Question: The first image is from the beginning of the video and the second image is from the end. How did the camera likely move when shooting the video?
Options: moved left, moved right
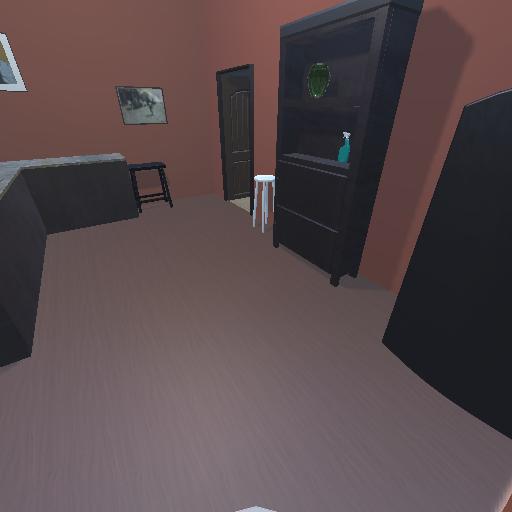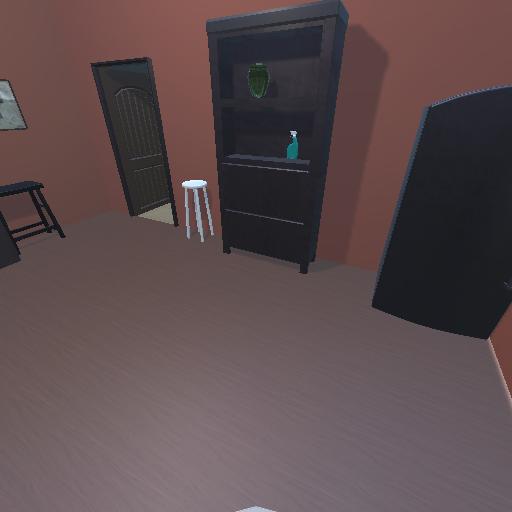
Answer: moved left